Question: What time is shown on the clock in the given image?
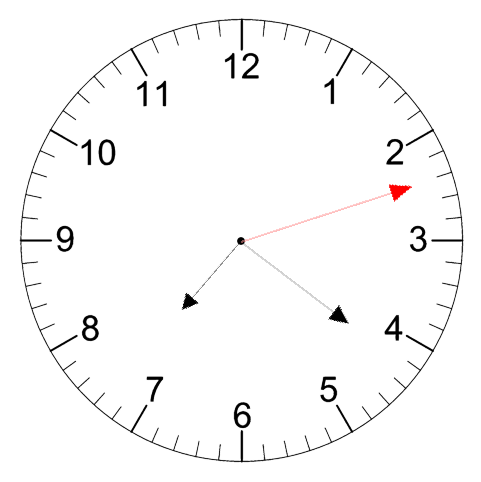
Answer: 07:21:12